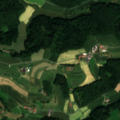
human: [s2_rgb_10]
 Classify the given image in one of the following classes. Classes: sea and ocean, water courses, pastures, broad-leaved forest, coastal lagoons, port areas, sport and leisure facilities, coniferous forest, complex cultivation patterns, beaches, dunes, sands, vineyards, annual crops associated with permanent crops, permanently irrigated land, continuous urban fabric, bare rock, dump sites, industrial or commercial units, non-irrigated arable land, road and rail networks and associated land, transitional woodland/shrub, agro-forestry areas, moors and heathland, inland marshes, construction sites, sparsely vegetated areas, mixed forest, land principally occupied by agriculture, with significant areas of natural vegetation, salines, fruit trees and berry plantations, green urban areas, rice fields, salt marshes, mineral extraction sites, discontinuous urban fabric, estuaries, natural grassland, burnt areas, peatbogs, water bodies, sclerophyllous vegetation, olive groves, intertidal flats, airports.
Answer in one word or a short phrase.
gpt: non-irrigated arable land, complex cultivation patterns, land principally occupied by agriculture, with significant areas of natural vegetation, broad-leaved forest